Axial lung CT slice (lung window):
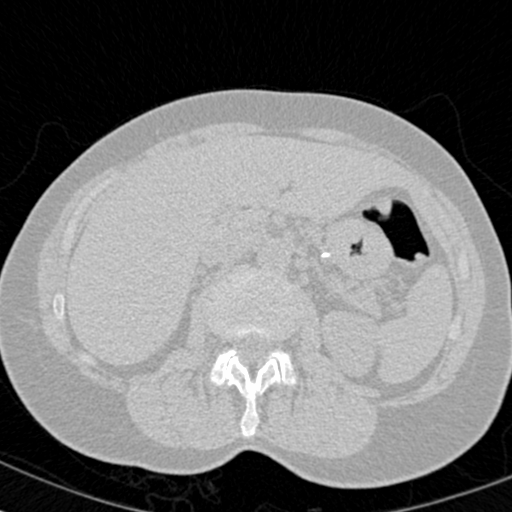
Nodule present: no